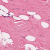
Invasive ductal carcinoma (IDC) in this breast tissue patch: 0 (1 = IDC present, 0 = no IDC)